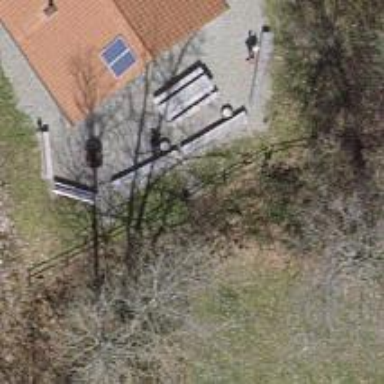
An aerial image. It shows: BBQ amenity.